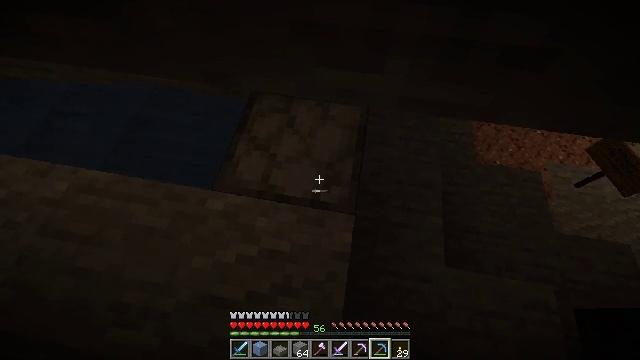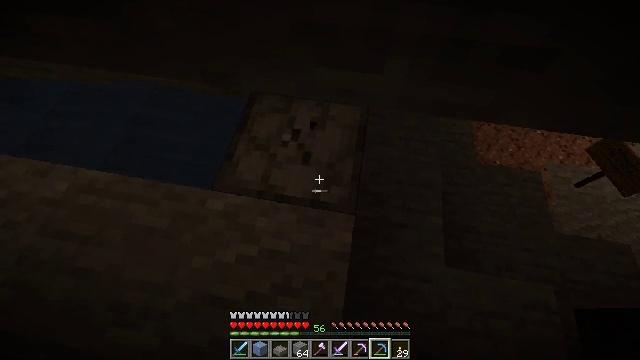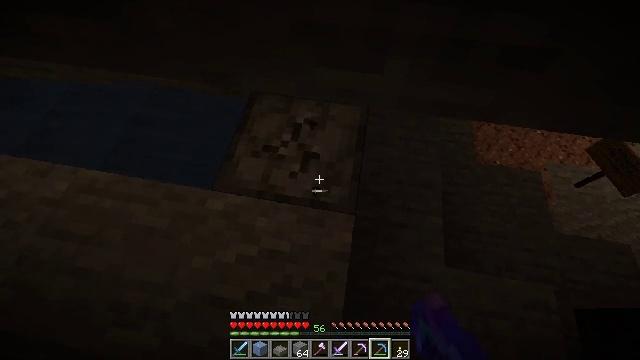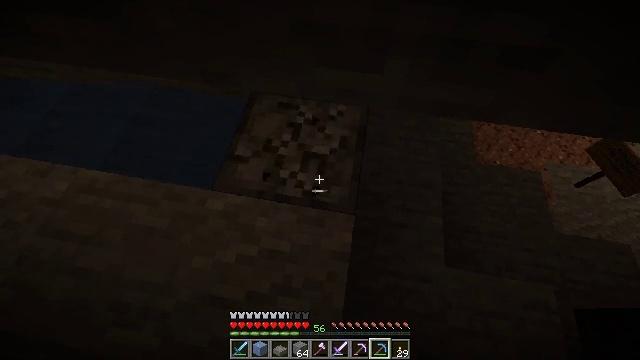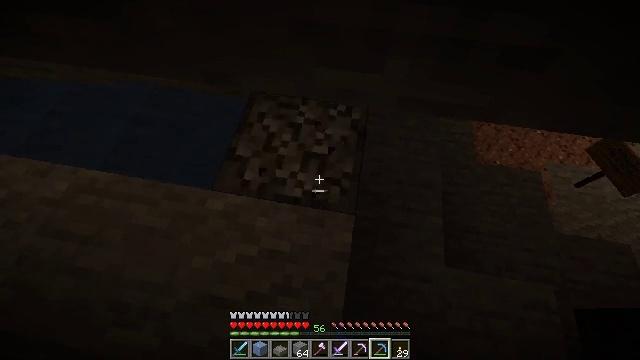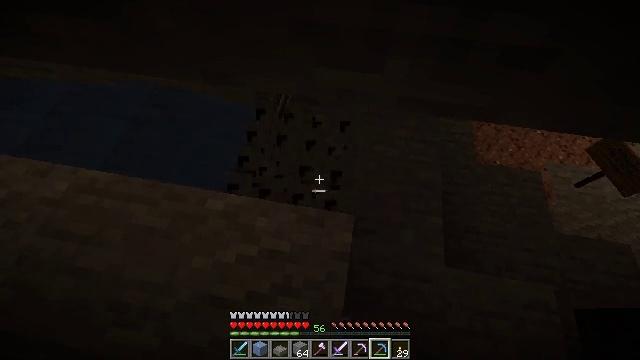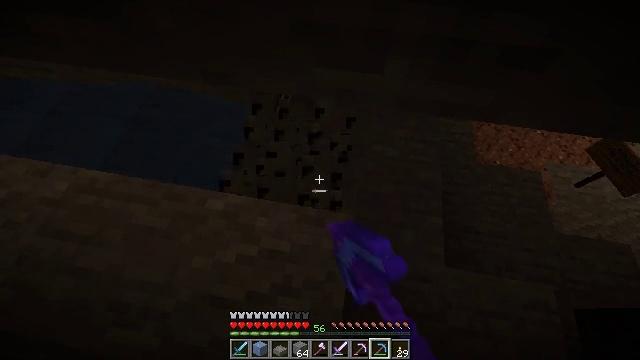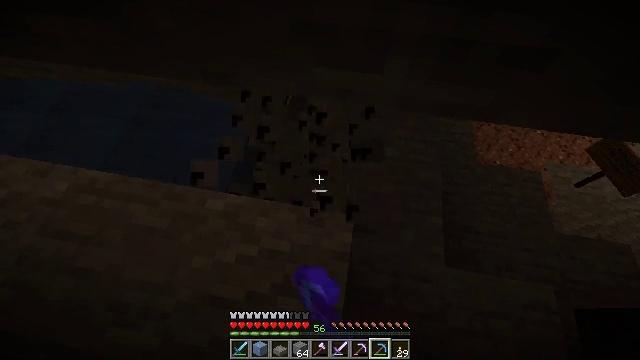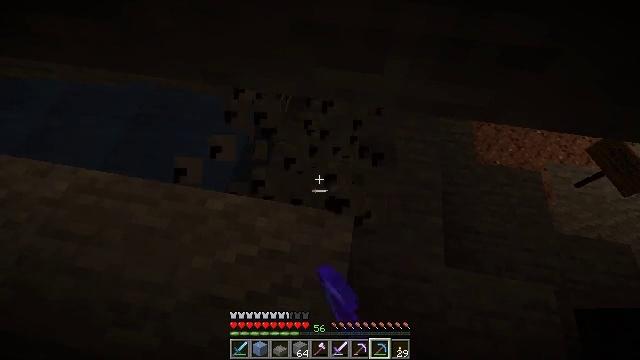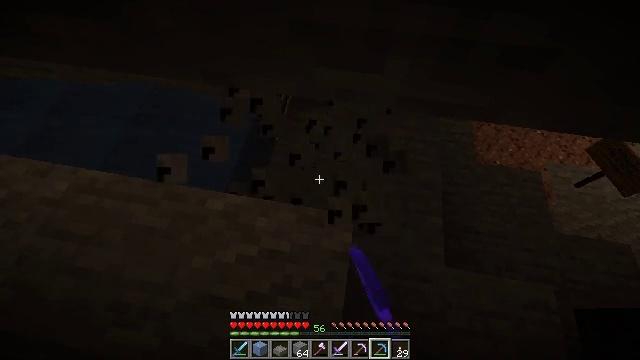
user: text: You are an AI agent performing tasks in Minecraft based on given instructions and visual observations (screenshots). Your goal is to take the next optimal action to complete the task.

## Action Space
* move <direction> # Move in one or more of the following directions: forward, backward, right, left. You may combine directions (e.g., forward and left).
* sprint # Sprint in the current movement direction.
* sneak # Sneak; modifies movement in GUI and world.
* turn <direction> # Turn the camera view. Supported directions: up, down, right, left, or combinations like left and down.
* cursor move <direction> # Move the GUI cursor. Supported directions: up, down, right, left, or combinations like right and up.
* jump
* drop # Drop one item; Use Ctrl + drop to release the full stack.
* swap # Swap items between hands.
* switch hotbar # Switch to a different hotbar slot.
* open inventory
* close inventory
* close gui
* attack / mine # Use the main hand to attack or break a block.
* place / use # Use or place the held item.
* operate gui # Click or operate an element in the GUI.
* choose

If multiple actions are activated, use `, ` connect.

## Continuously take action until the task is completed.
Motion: motion action
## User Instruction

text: Attack the dropper to dismantle it.
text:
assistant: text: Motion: attack / mine
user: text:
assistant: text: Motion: attack / mine
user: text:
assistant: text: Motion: attack / mine
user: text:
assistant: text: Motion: attack / mine
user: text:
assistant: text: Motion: attack / mine
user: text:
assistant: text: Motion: attack / mine
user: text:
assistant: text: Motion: no_op
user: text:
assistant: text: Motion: no_op
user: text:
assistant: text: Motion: no_op
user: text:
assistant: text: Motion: no_op